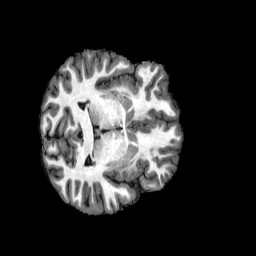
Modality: T1w
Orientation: axial
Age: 21
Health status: healthy
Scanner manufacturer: philips
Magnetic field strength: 3 T
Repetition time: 0.007889 s
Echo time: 0.00362 s